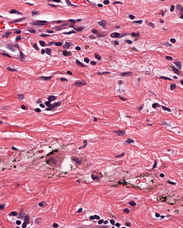
Tumor epithelial tissue: no
Tumor-associated stroma tissue: yes
Normal tissue: no